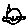
Label: cat